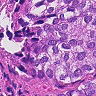
Metastatic tissue present: yes